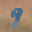
Label: 9